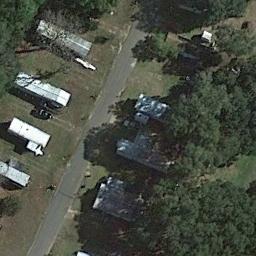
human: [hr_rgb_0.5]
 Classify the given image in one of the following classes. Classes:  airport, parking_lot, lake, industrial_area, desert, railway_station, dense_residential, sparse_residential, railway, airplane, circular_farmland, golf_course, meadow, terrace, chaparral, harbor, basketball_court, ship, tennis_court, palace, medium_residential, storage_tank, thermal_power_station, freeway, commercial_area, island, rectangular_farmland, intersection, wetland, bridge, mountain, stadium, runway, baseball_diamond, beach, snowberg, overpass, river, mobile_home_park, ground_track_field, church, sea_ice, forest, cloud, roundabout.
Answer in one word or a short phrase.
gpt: mobile_home_park